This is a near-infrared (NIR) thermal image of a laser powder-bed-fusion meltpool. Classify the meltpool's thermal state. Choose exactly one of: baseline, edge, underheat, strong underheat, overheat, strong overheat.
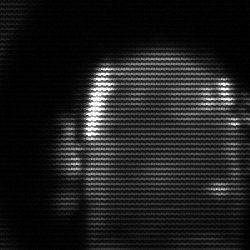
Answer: baseline